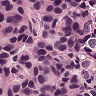
Metastatic tissue present: yes